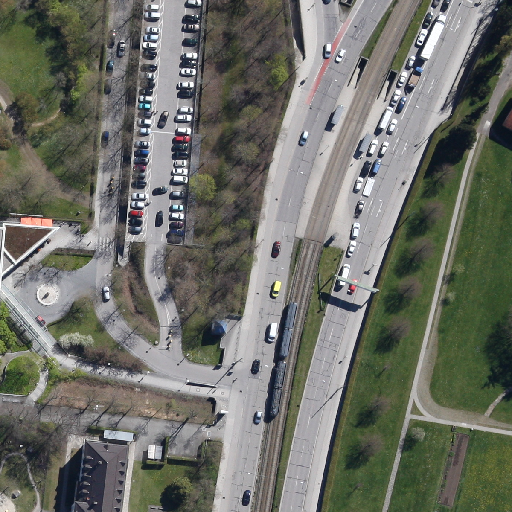
Referring expression: building along the road